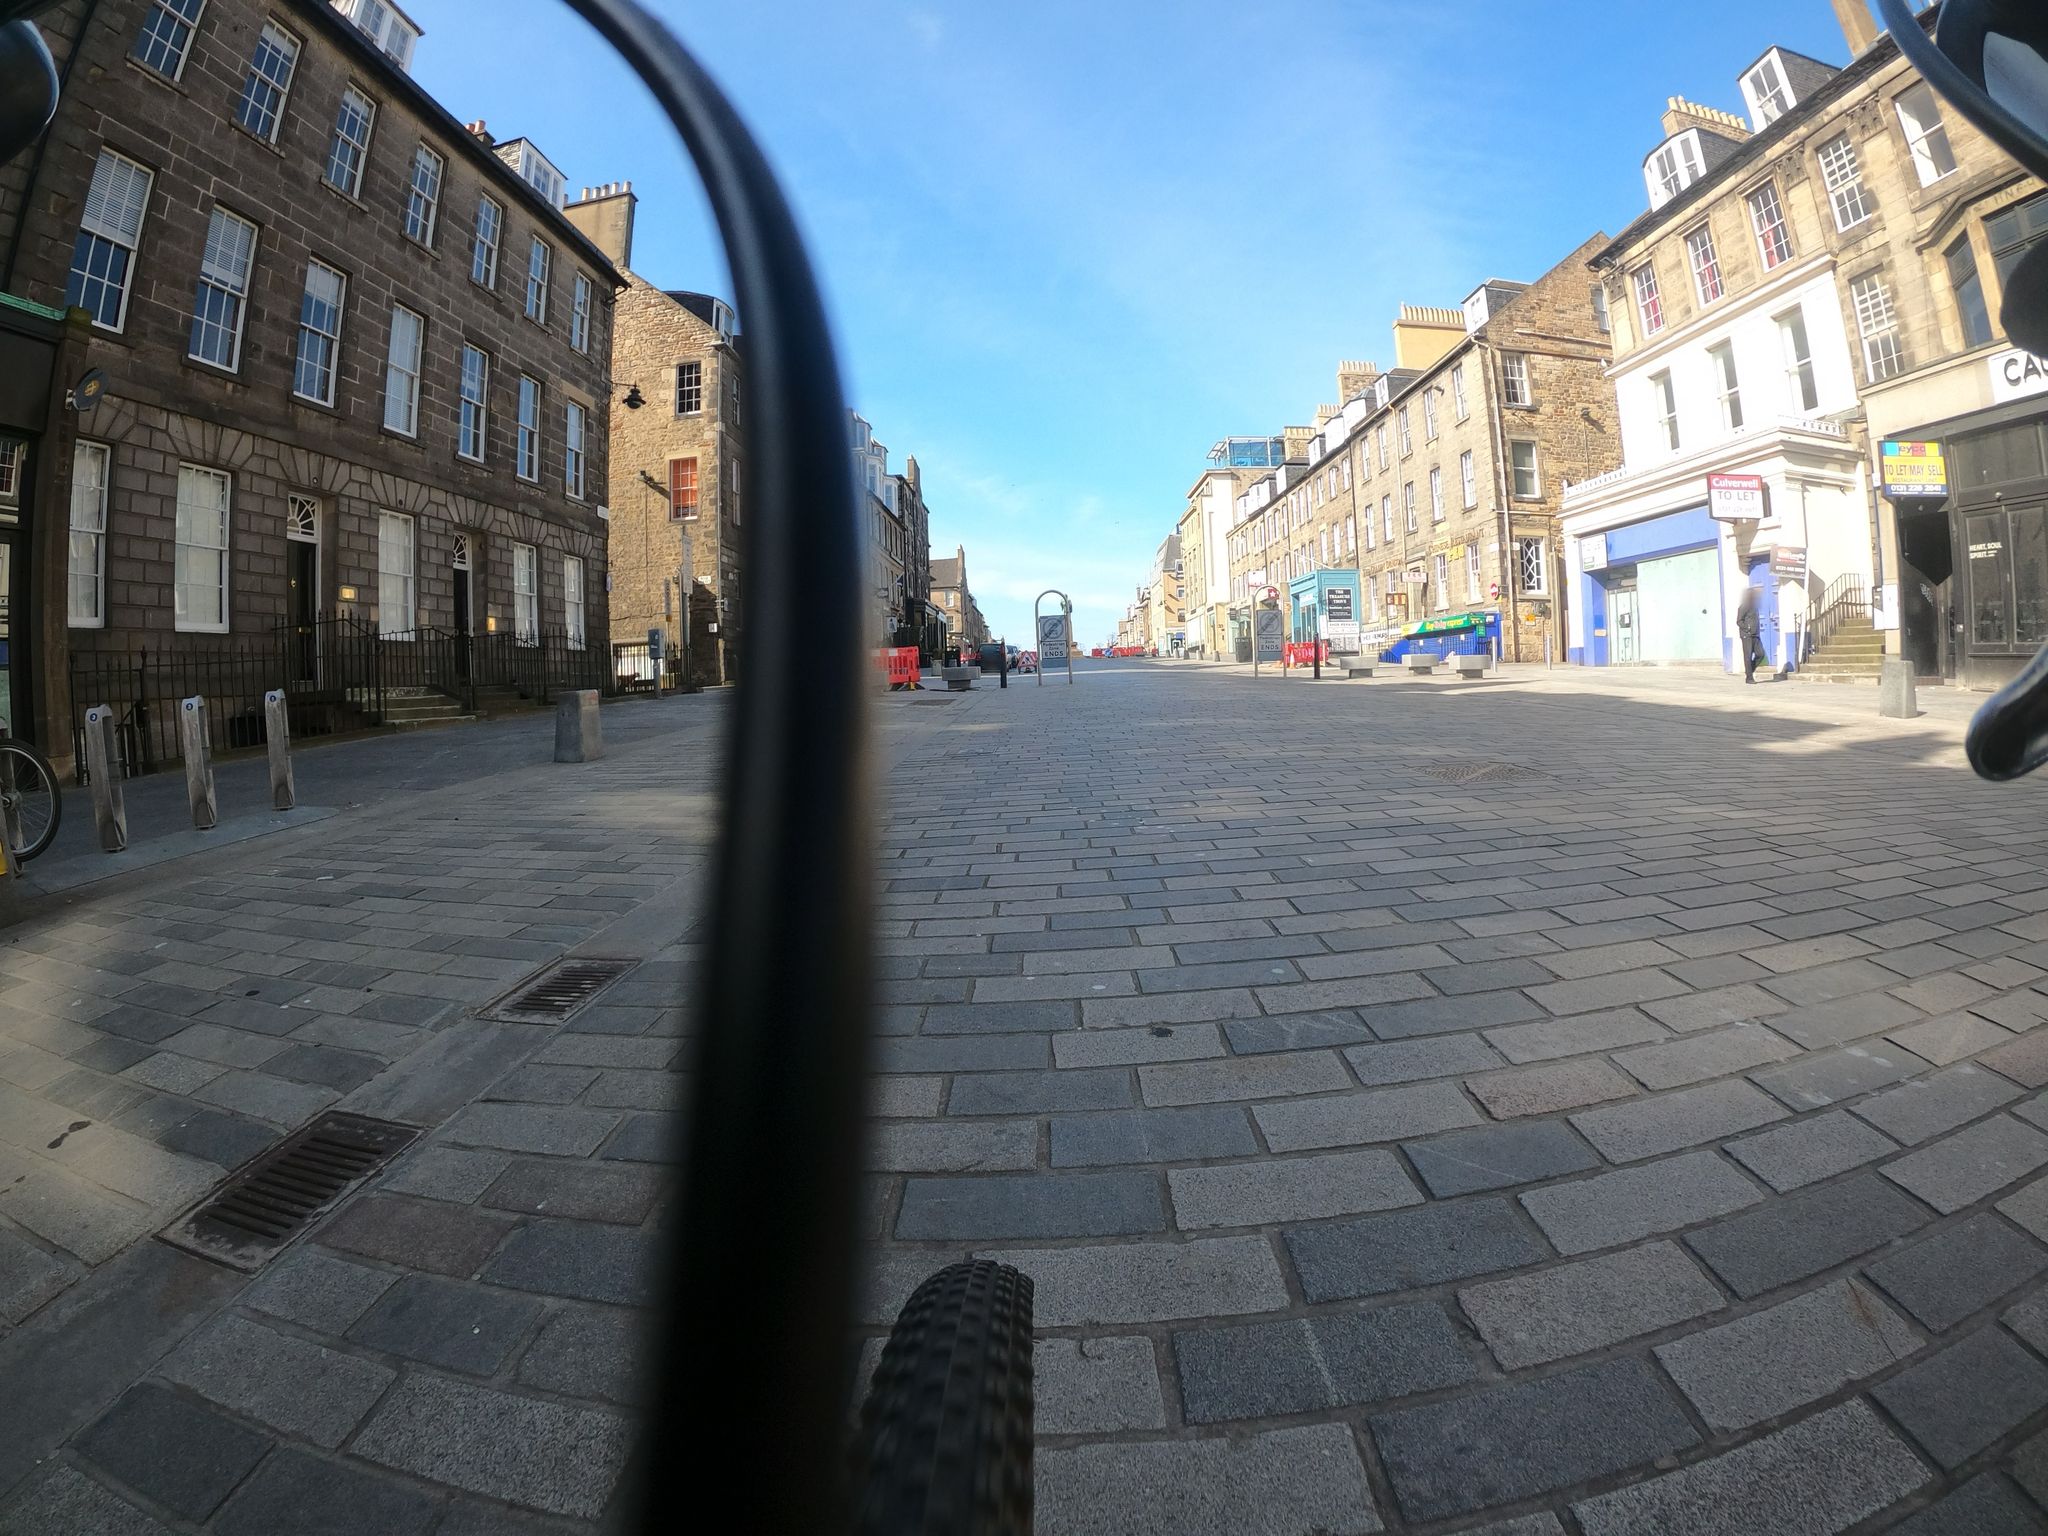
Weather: clear
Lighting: day
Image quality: good
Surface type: walking surface
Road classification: pedestrian, unclassified
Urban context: urban centre
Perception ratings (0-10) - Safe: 7.07, Lively: 9.44, Beautiful: 6.42, Boring: 4.75, Depressing: 2.67, Wealthy: 7.9